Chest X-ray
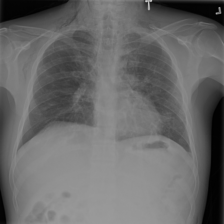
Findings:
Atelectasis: negative
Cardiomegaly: negative
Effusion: negative
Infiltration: negative
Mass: negative
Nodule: negative
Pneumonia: negative
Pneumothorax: negative
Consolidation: positive
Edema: negative
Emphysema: positive
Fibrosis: negative
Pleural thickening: negative
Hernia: negative